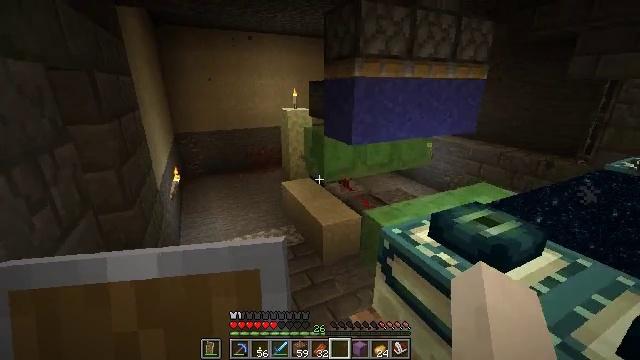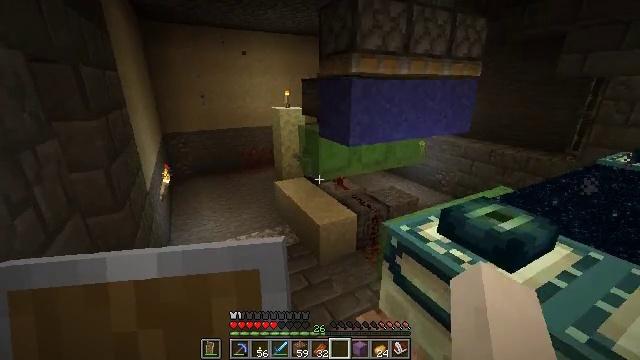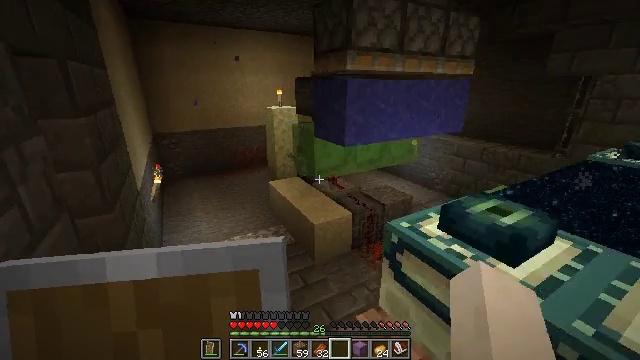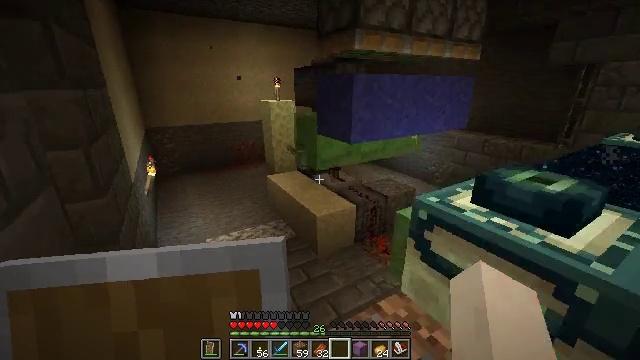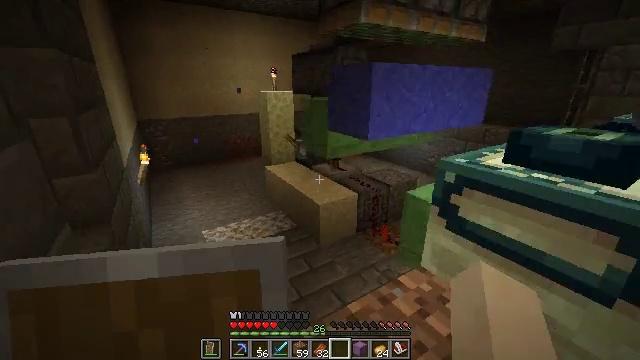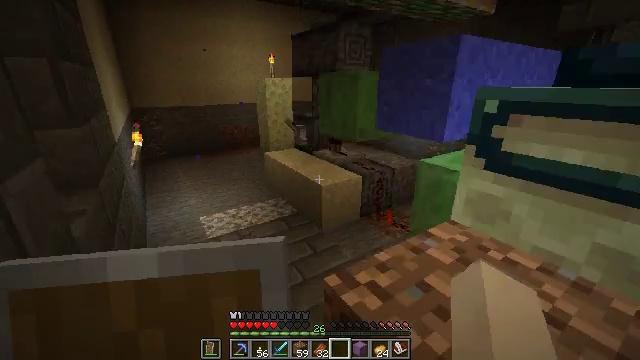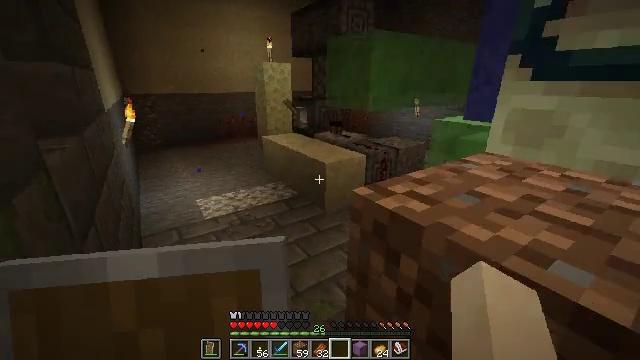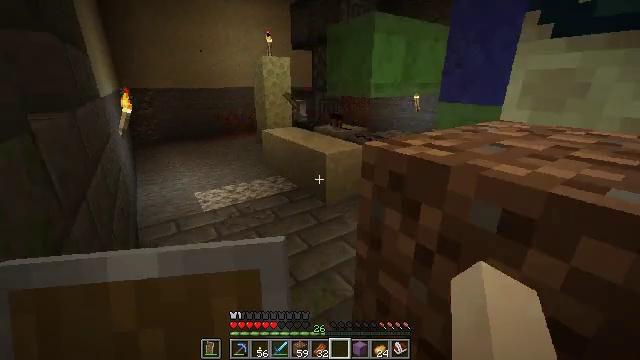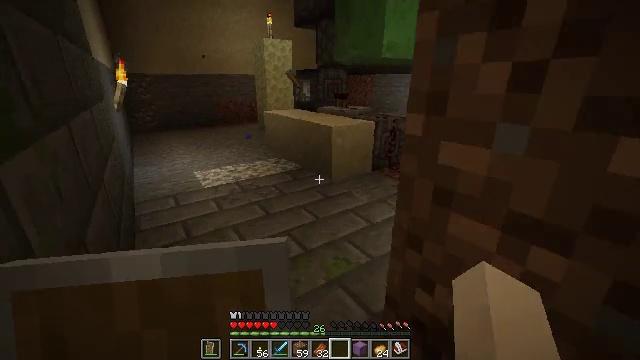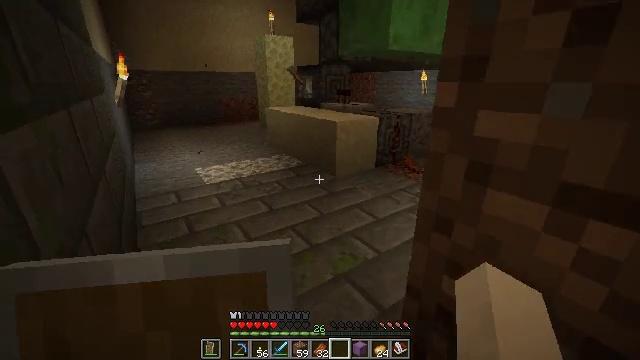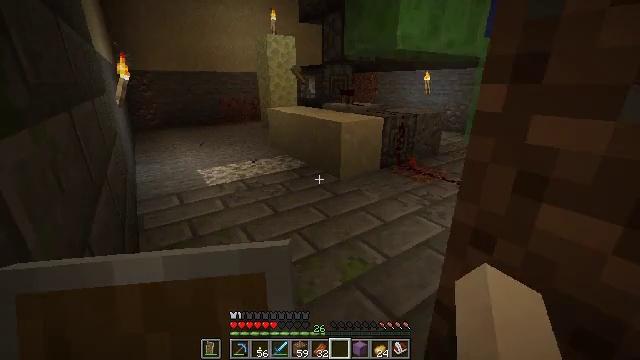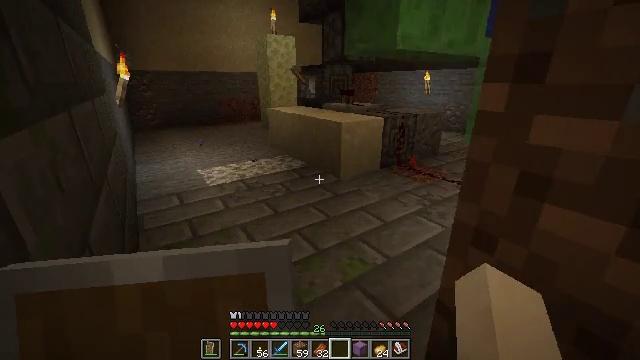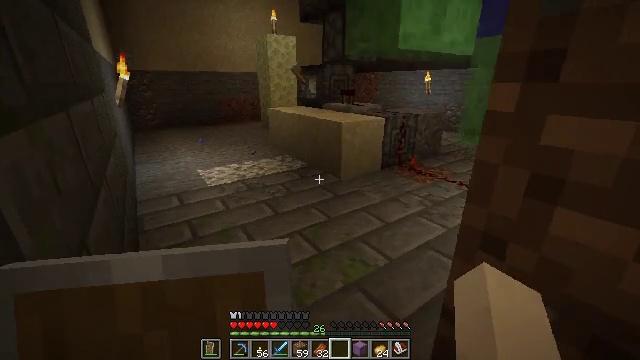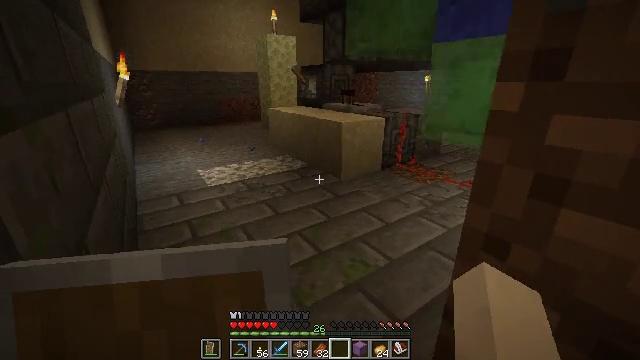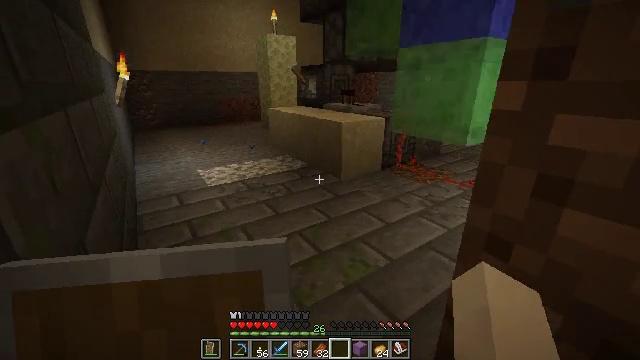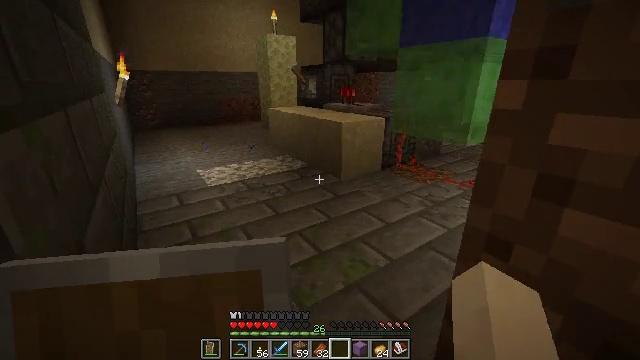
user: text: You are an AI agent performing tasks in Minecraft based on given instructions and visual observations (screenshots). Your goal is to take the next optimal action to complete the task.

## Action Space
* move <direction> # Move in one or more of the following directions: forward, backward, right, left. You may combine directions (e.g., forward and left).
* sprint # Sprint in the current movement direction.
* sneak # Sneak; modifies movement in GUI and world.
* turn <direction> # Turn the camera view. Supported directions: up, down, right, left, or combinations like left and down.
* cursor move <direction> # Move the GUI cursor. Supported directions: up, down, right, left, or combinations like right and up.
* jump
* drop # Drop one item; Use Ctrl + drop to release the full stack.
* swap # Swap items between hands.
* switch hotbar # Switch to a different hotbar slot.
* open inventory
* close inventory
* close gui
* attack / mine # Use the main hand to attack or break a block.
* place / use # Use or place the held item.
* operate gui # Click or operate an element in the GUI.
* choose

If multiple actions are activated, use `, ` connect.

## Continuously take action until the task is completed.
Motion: motion action
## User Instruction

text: Dig up the blue concrete powder.
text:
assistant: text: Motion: move forward and move left, turn right
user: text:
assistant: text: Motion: move forward and move left, turn right
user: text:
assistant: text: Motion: move forward and move left, turn right
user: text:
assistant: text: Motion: turn right
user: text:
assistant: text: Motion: no_op
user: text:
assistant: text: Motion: no_op
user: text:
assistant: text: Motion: no_op
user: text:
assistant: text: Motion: no_op
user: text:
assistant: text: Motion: no_op
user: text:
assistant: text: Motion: no_op
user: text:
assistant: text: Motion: no_op
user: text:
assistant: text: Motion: no_op
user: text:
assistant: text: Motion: no_op
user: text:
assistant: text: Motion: no_op
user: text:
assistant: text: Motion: no_op
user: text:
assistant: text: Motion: move left
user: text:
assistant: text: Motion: move forward and move left, turn right and up
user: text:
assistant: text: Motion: move forward and move left, turn right
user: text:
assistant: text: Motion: move forward and move left, turn right
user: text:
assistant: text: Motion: move forward and move left
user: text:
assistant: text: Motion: no_op
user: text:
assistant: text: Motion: no_op
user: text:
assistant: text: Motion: no_op
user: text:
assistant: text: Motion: no_op
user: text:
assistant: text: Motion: no_op
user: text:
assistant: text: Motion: no_op
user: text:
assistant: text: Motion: no_op
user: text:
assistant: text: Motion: no_op
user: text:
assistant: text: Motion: no_op
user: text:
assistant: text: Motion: no_op